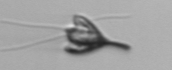
Label: Pyramimonas_longicauda